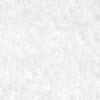
Label: no_change